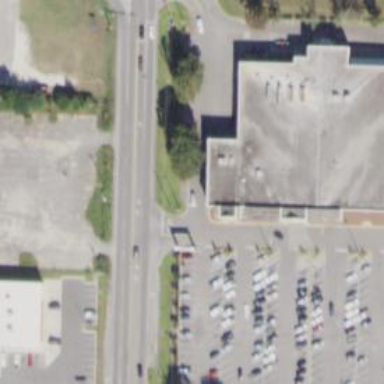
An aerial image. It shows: Supermarket building.